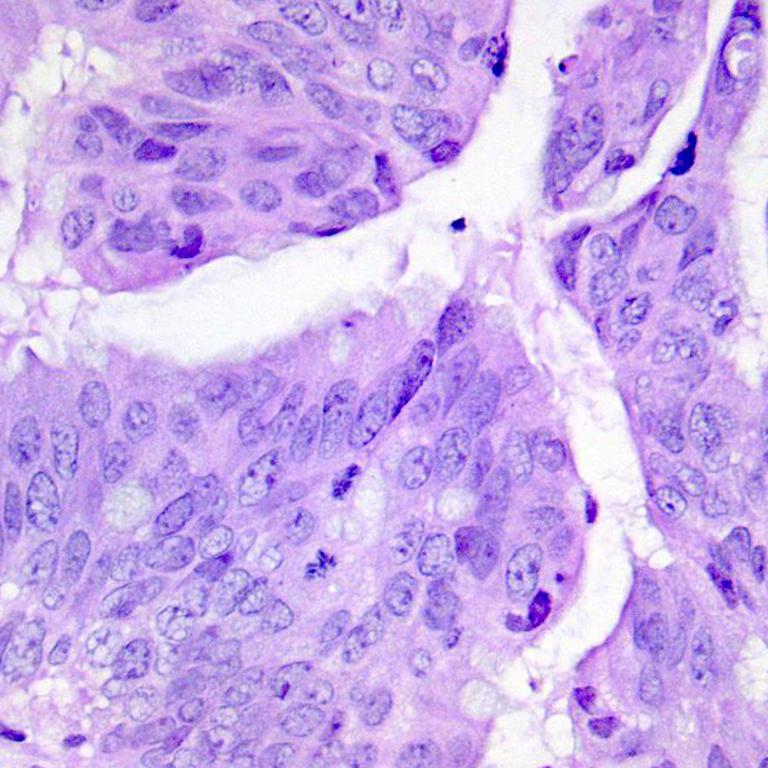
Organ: colon
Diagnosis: adenocarcinomas